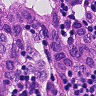
Metastatic tissue present: yes